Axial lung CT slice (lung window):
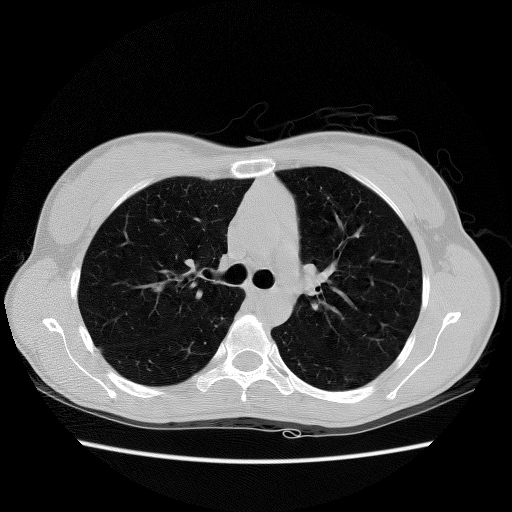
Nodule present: no